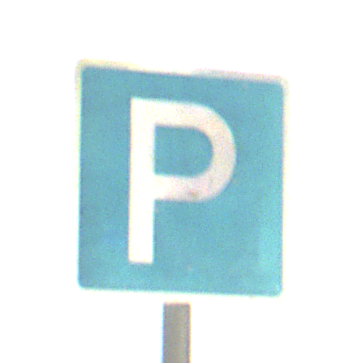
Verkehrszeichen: Parken
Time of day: MorningAfternoon
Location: Outdoor (Beach)
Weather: PartlyCloudy
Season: NotSpecified
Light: Natural